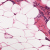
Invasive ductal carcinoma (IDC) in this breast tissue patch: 0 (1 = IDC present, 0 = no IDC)